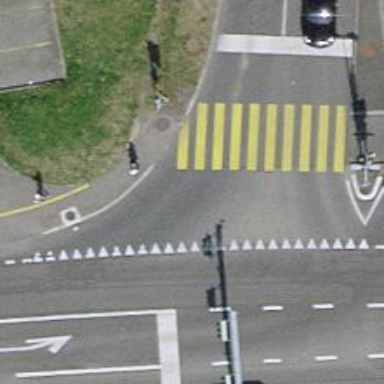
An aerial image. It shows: Kerb serving as barrier.